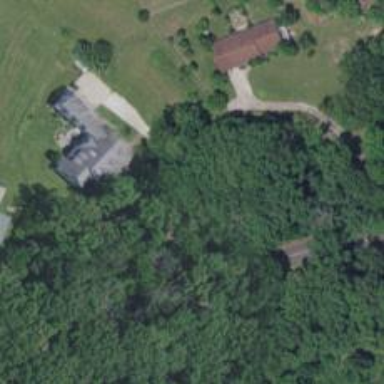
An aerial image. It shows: Driveway leading to service road.